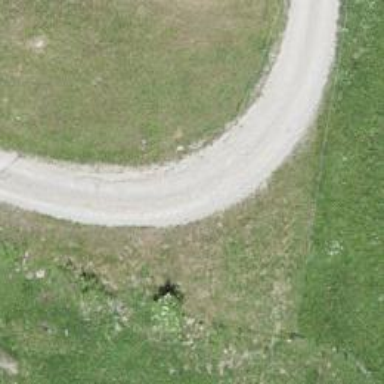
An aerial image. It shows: Track with grade 2 gravel surface.